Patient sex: F
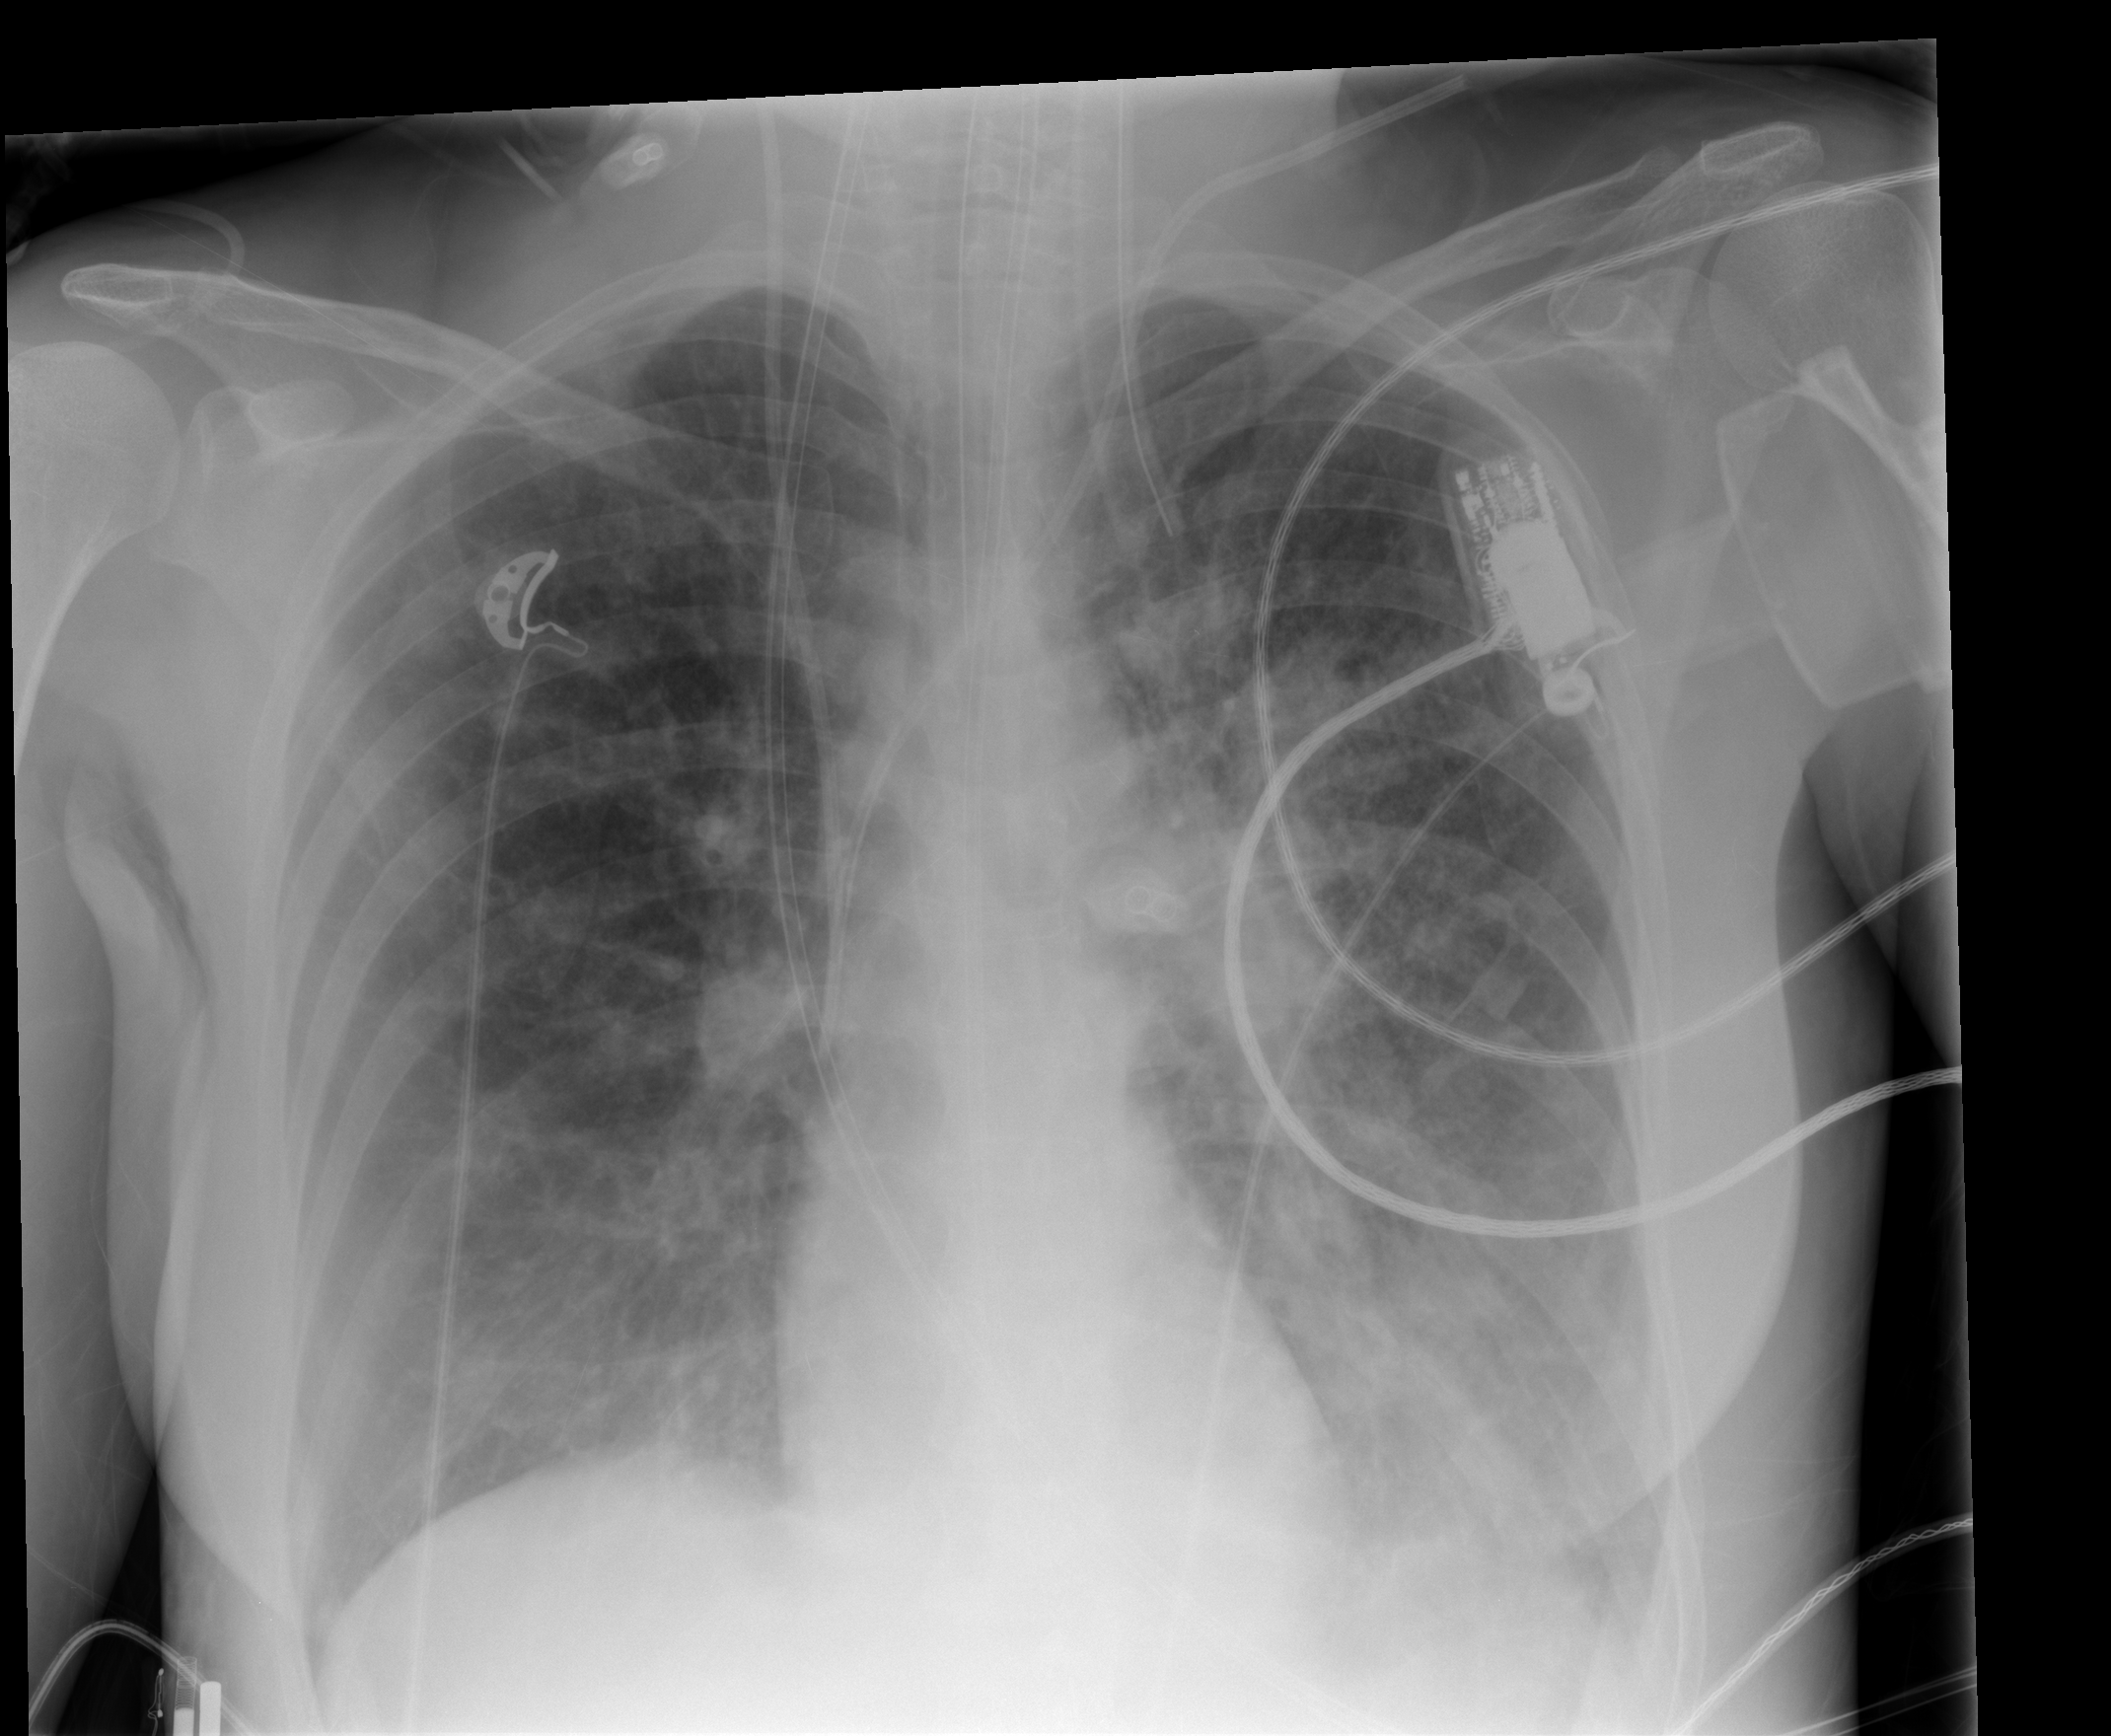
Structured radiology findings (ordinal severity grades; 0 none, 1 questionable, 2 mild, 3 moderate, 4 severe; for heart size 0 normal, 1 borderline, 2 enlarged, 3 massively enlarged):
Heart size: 0
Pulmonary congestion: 3
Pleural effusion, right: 1
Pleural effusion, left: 3
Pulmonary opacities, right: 0
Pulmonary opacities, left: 3
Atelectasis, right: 0
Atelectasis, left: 0